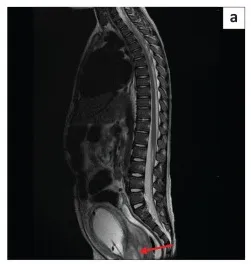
Magnetic resonance imaging: Sagittal T2-weighted sequence (a) of the thoracic and lumbar spine. Incidental cyst of the prostate gland was noted.
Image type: radiology (mri)